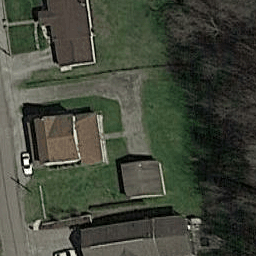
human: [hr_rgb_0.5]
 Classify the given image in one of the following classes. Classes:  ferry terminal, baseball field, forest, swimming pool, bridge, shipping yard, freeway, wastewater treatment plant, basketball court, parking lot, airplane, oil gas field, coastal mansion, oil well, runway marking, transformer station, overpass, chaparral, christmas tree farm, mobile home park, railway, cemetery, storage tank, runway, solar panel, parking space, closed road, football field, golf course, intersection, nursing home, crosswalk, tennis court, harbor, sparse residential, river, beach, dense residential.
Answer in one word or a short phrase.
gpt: sparse residential